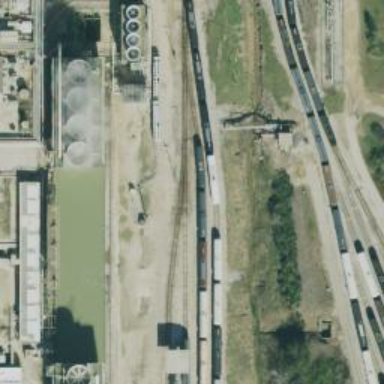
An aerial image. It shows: Railway spur service.